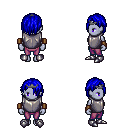
a pixel art fantasy rpg character, female body template, dark elf, purple skin, steel chest armor, magenta pants, blue bangs hairstyle, iron tiara, leather bracers, metal boots, four views (front, back, left, right), 2x2 character sprite sheet, small pixel art, hard edges, no anti-aliasing